Interaction volume radius: 5 \u00c5
Interaction volume height: 15 \u00c5
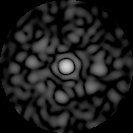
Disorder parameter: 0.8654